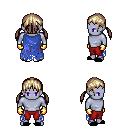
a pixel art fantasy rpg character, male body template, dark elf, purple skin, blue tattered cape, red pants, white blonde twin-tailed hairstyle, gold gloves, black slippers, four views (front, back, left, right), 2x2 character sprite sheet, small pixel art, hard edges, no anti-aliasing